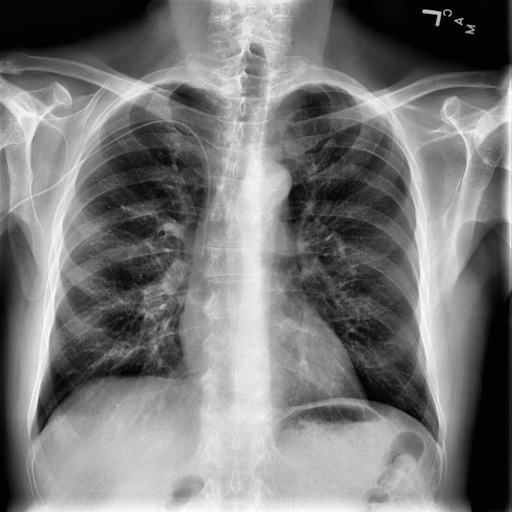
Finding: NORMAL